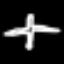
Label: airplane